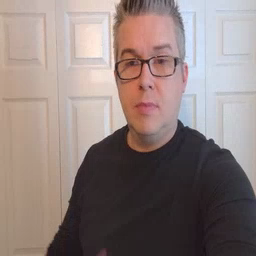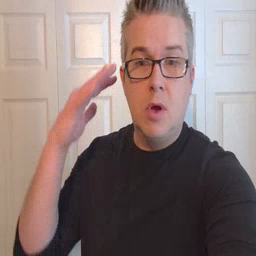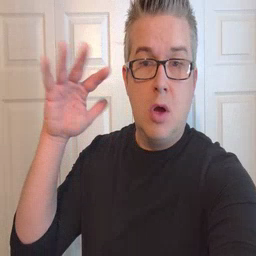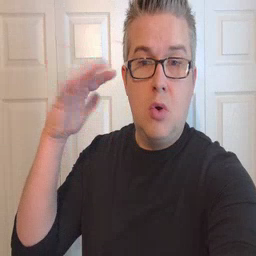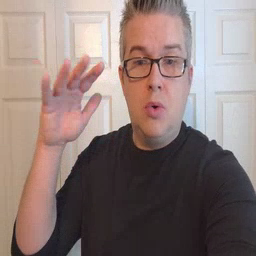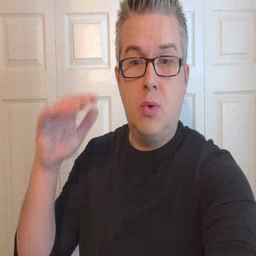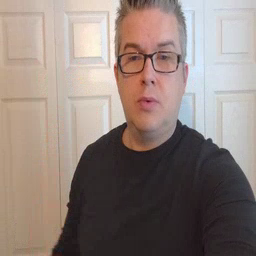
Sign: noisy